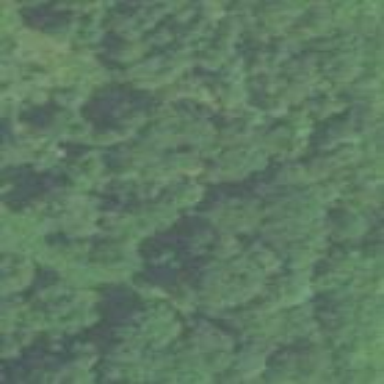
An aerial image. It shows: Variety of mixed leaves.